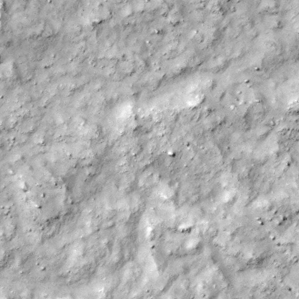
Label: non_frost